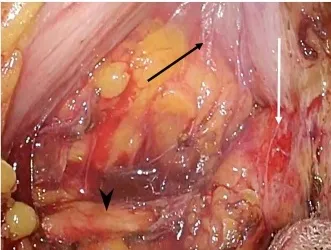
Intraoperative findings. . (a) The mass (white arrow) was confirmed in the mesentery of the transverse colon at the splenic flexure; adhesion developed between the stomach (black arrow), pancreas (black arrowhead), and omentum because of high inflammation.
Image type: medical_photograph (other_medical_photograph)